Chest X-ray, AP view. Patient: 64 years old, sex F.
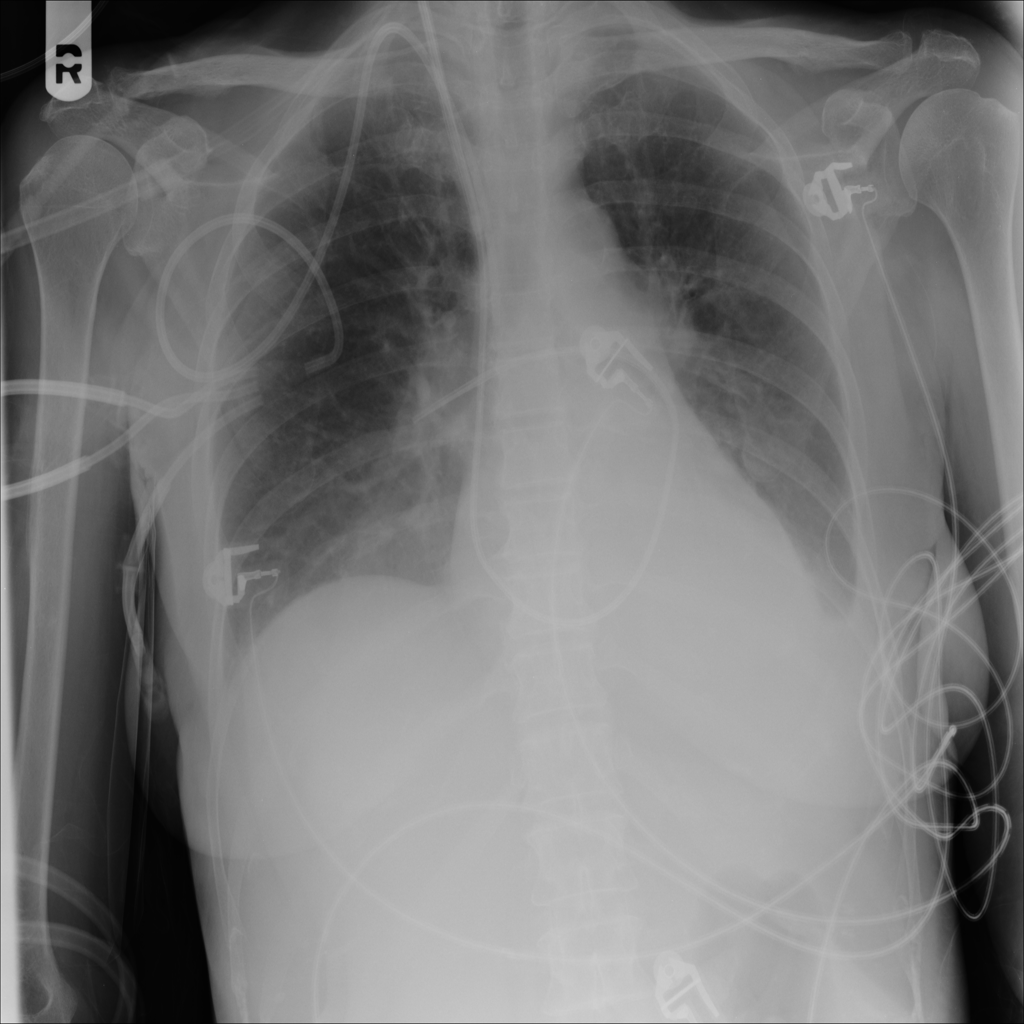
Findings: Edema, Effusion